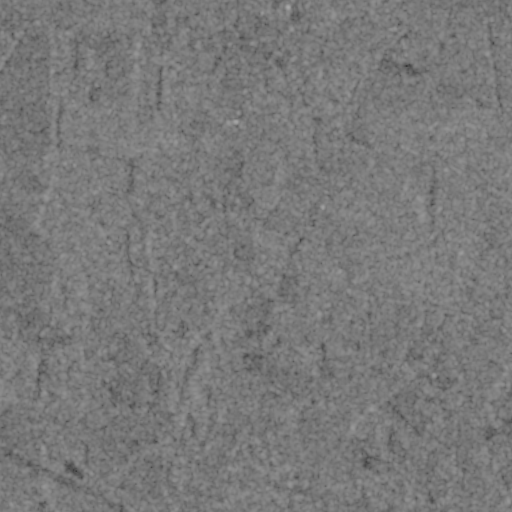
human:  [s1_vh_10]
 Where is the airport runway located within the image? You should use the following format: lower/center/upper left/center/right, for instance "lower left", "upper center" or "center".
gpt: The airport runway is located in the lower left of the image.
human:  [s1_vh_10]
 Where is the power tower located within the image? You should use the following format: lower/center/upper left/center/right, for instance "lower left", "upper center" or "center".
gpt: The power tower is located in the lower left of the image.
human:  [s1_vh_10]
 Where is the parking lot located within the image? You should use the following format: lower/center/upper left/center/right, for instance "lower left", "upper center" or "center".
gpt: There is no parking lot in the image.

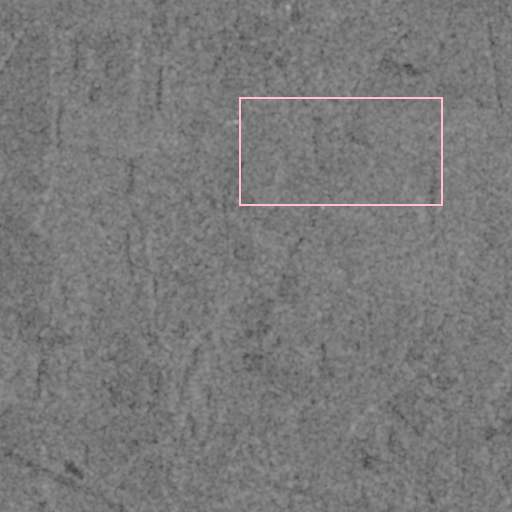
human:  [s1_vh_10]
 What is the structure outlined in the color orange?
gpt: There is no orange outline.
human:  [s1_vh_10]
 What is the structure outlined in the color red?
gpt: There is no structure outlined in red.